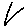
Label: zigzag